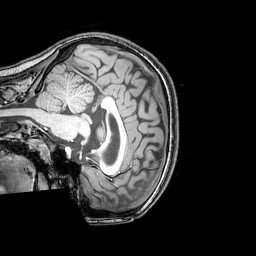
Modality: T1w
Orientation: sagittal
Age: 20
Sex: female
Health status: healthy
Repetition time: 0.081 s
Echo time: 0.037 s